Current action and preconditions to check: trajectory_clear

Your task: For each precondition in the list above, predict whether it will hold at this action.

Consider the current scene as observed from the mobile robot's camera, and analyze the predicted future states of all dynamic agents (e.g., people, animals, vehicles, or any moving entities) within the NEXT SECOND.

IMPORTANT: Only answer "very likely" if you are absolutely certain—based on strong, clear evidence—that a dynamic agent will violate the precondition in the predicted future state. Do NOT answer "very likely" for unlikely, ambiguous, or low-probability risks.

Ask yourself for each precondition: Is there a high probability, with clear and convincing evidence, that the predicted future states of any dynamic agent will interfere with the predicted future state of the currently executing action within the NEXT SECOND, causing that precondition to fail?

Assess the risk level based on these predictions. Use "likely" or "very likely" if motions create a clear risk of interference.

Use "neutral" or "improbable" if agents are nearby but their predicted paths are clearly diverging or non-conflicting.

Failure Risk Categories: "very improbable", "improbable", "neutral", "likely", "very likely"

Answer Format: Output ONLY the probability_of_failure value from these categories: "very improbable", "improbable", "neutral", "likely", "very likely"

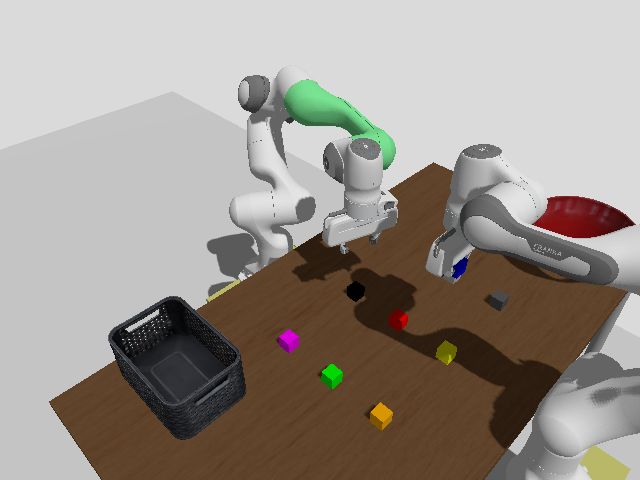

Answer: improbable